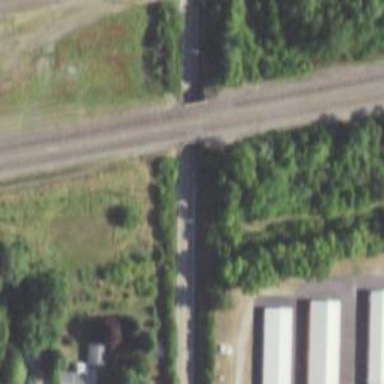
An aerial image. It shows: Railway track.